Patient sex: M
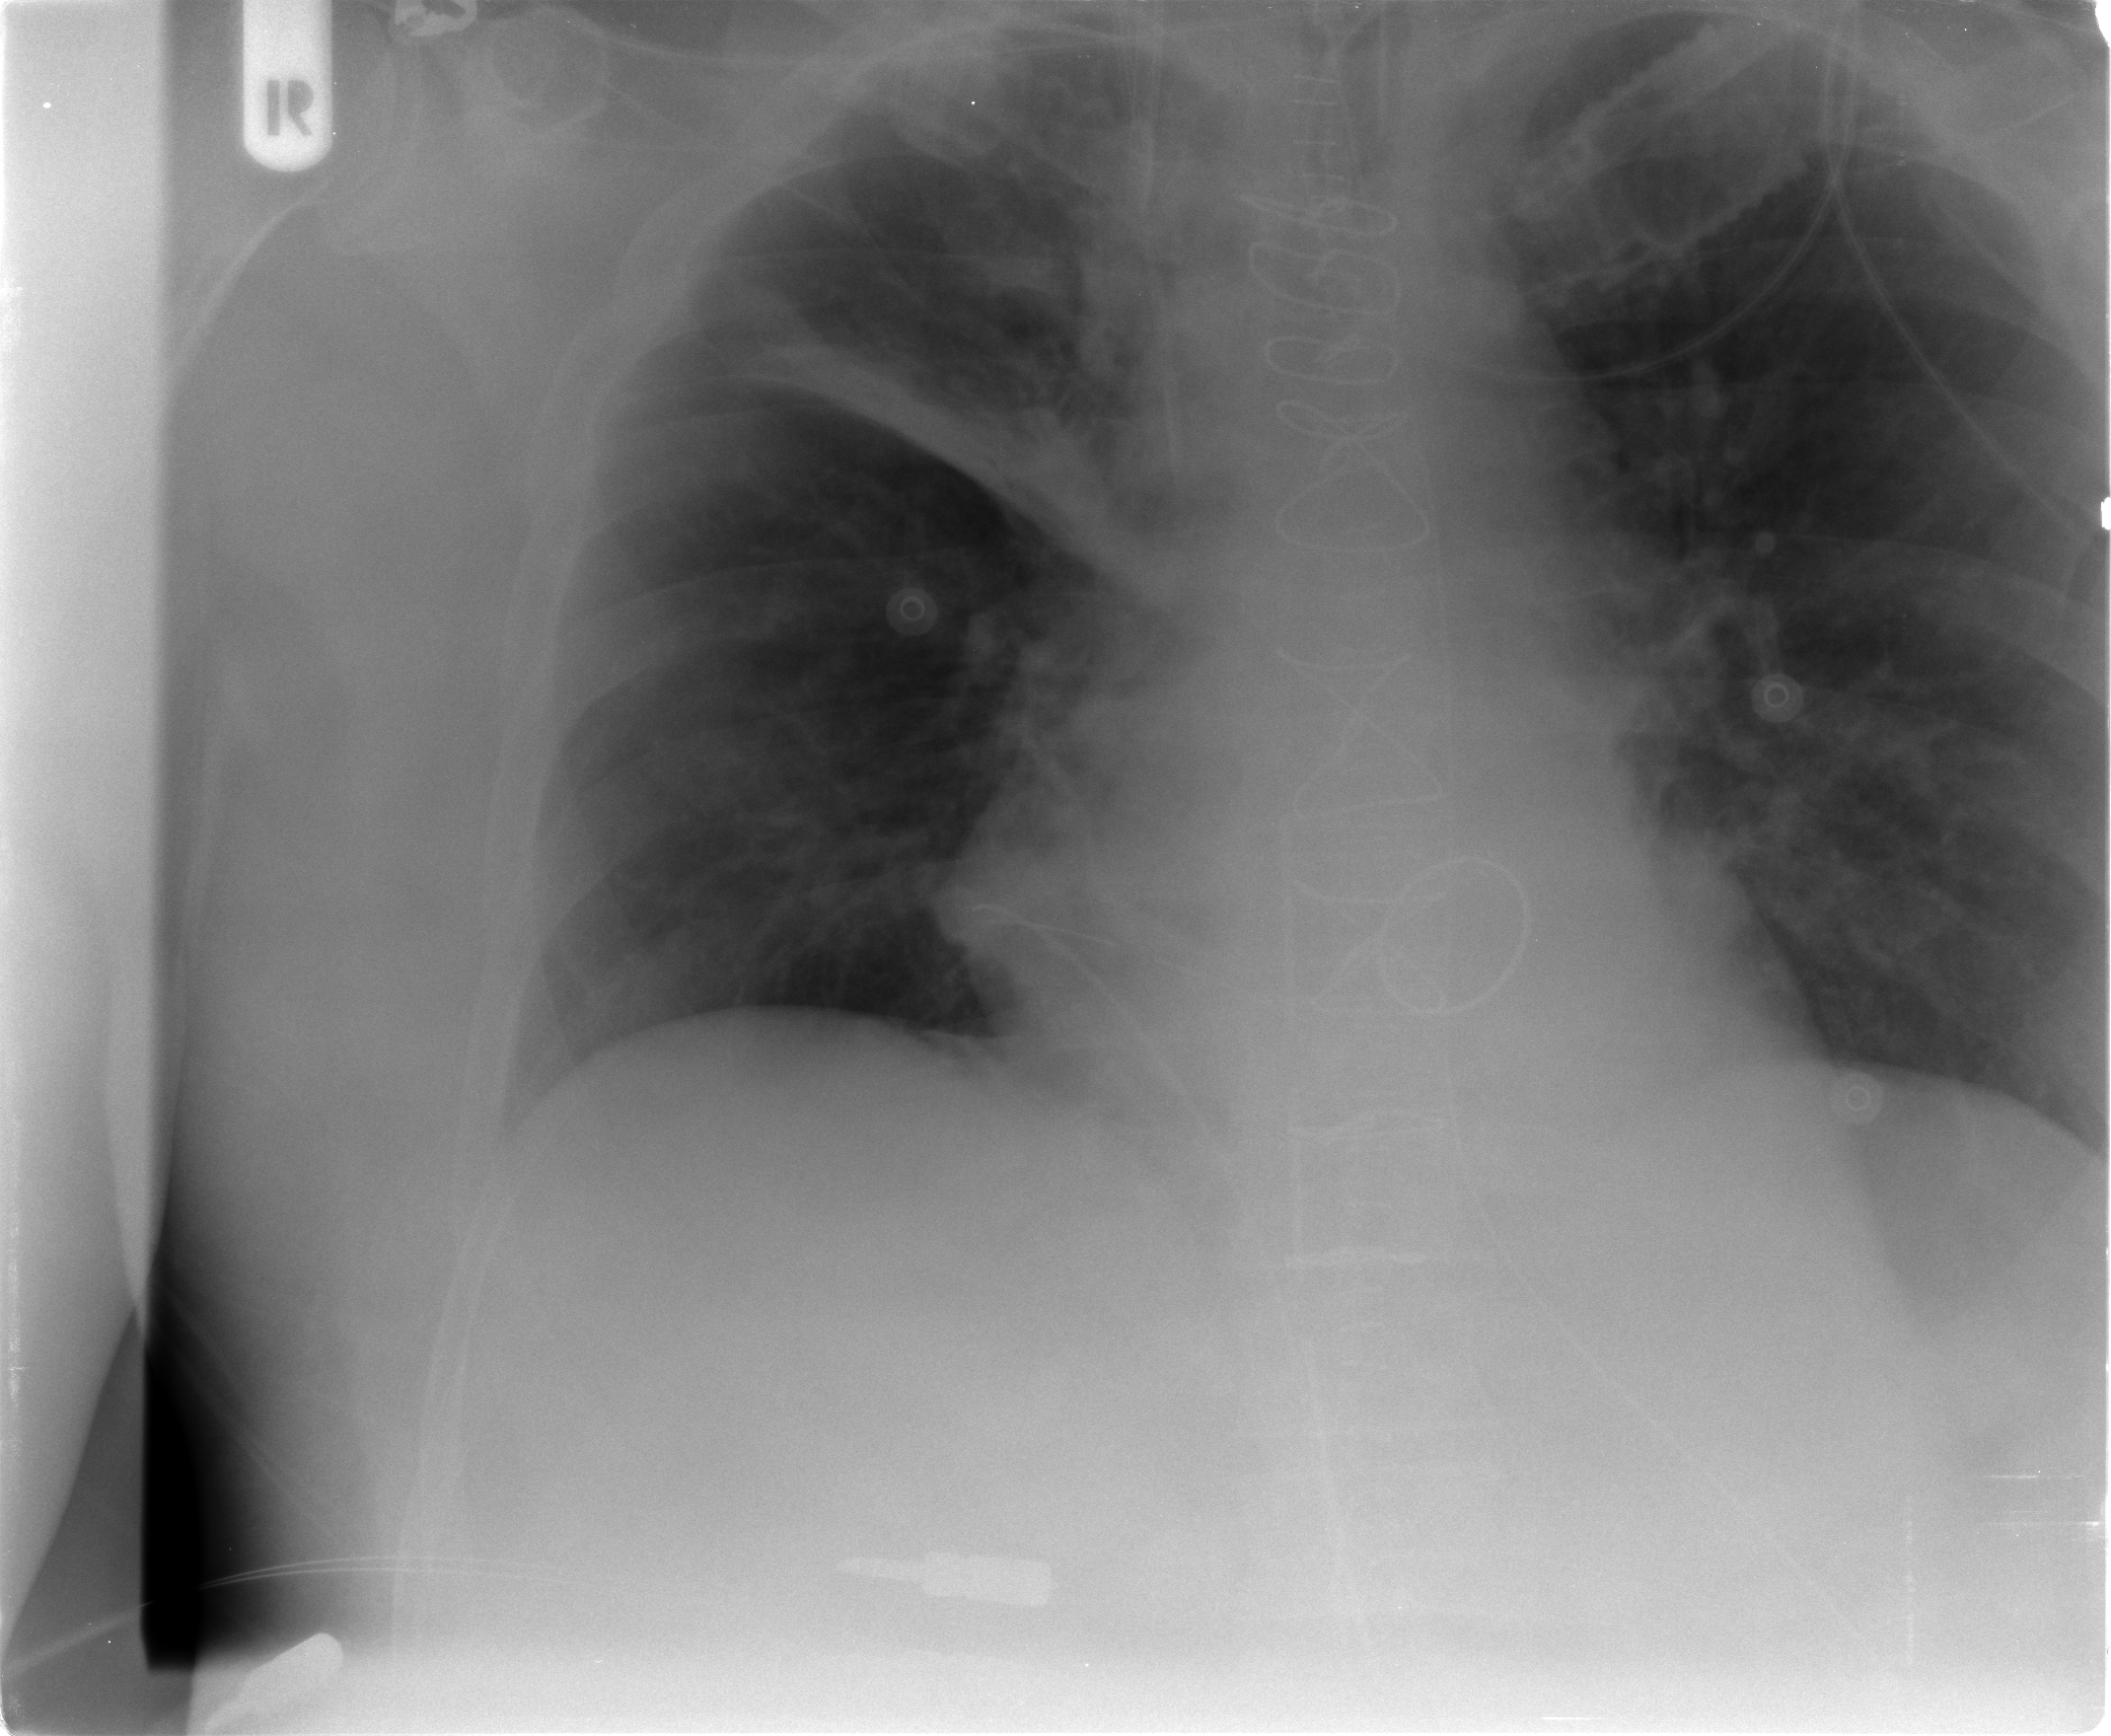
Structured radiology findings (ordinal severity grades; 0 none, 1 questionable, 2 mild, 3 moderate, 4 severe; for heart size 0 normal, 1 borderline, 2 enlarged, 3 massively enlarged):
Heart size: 1
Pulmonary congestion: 2
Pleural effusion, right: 0
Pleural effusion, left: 0
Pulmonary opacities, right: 0
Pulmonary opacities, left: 0
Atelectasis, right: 2
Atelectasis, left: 0